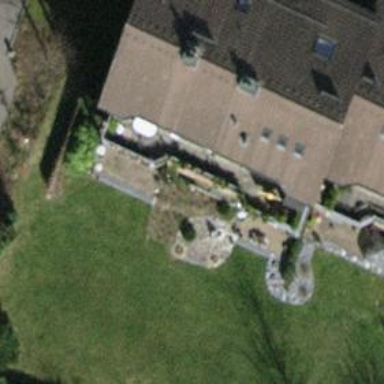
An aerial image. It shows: Pitched roof building.